Question: I'm creating an MVC application using Entity Framework, and I'm using Code First conventions. There's a particular relationship which I'm unsure about.

I added staff roles to break up the many to many relationship between staff and modules. A module should always have a module leader and a number of tutors. Currently my entities look like this:
'''
public class Staff
{
public int StaffId { get; set; }
[Required]
public string FirstName { get; set; }
[Required]
public string LastName { get; set; }
public string EmailAddress { get; set; }
public int? PhoneNumber { get; set; }
public string Full
{
get
{
return LastName + ", " + FirstName;
}
}
public virtual List<StaffRole> Roles { get; set; }
}
public enum StaffModuleRoles
{
Leader,
Tutor
}
public class StaffRole
{
[Key, ForeignKey("Staff"), Column(Order = 0)]
public int StaffId { get; set; }
[Key, ForeignKey("Module"), Column(Order = 1)]
public string ModuleCode { get; set; }
public StaffModuleRoles Role { get; set; }
public Staff Staff { get; set; }
public Module Module { get; set; }
}
public class Module
{
[Key]
public string ModuleCode { get; set; }
[MaxLength(50)]
[Required]
public string Title { get; set; }
public string Description { get; set; }
public List<Enrolment> Enrolments { get; set; }
public Staff ModuleLeader { get; set; }
public virtual List<Staff> Tutors { get; set; }
}
'''
What's the best practice here? As you can see, I mostly use data annotations and I'm fairly new to EF and coding in general.
Any help would be appreciated, additional thanks for tips on seeding the entities as well.
I'm interested to know if my database design is correct and if so, how do I create this using Entity Framework.
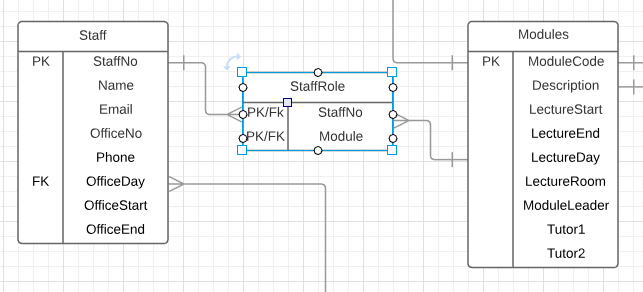
Answer: As for your design, you may want to rethink the structure of these tables. Here is why I say that. By giving your module entity the ModuleLeader property, you are effectively saying "A module can only have 1 staff member", but then you put a M:M relationship in the mix with StaffModule which says "A module can have many staff members". I understand why you did this, but it really isn't the right thing to do. In your domain, the notion of a leader is a characteristic of the relationship, not a characteristic of the module.
Couple of options to consider: 1) Add another field to StaffModule like "IsLeader". This way your M:M relationship is responsible for owning which of the relationships is the leader and which are the tutors. 2) Consider changing your StaffModule table to Tutors and do not put the leader in this table at all. Model that relationship by doing what you have already....a ModuleLeader on your module that points directly to staff. The tutors table would only be the staff that are tutors. Both of these have pros/cons that you need to weigh to decide what is best.